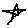
Label: star